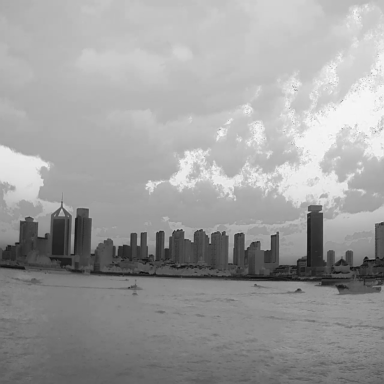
There are three canoes in the infrared image.